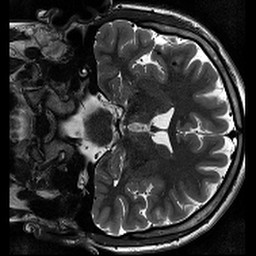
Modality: T2w
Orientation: coronal